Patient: sex M, age 55
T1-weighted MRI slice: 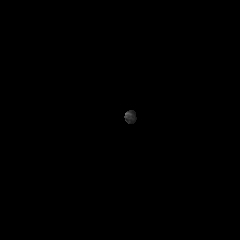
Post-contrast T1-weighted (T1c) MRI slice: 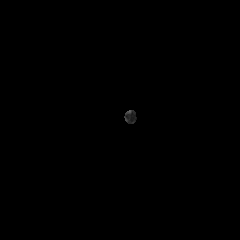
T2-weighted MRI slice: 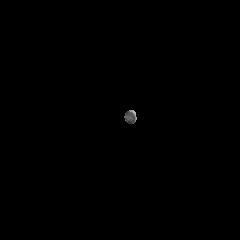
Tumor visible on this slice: no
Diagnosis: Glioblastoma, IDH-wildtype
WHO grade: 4